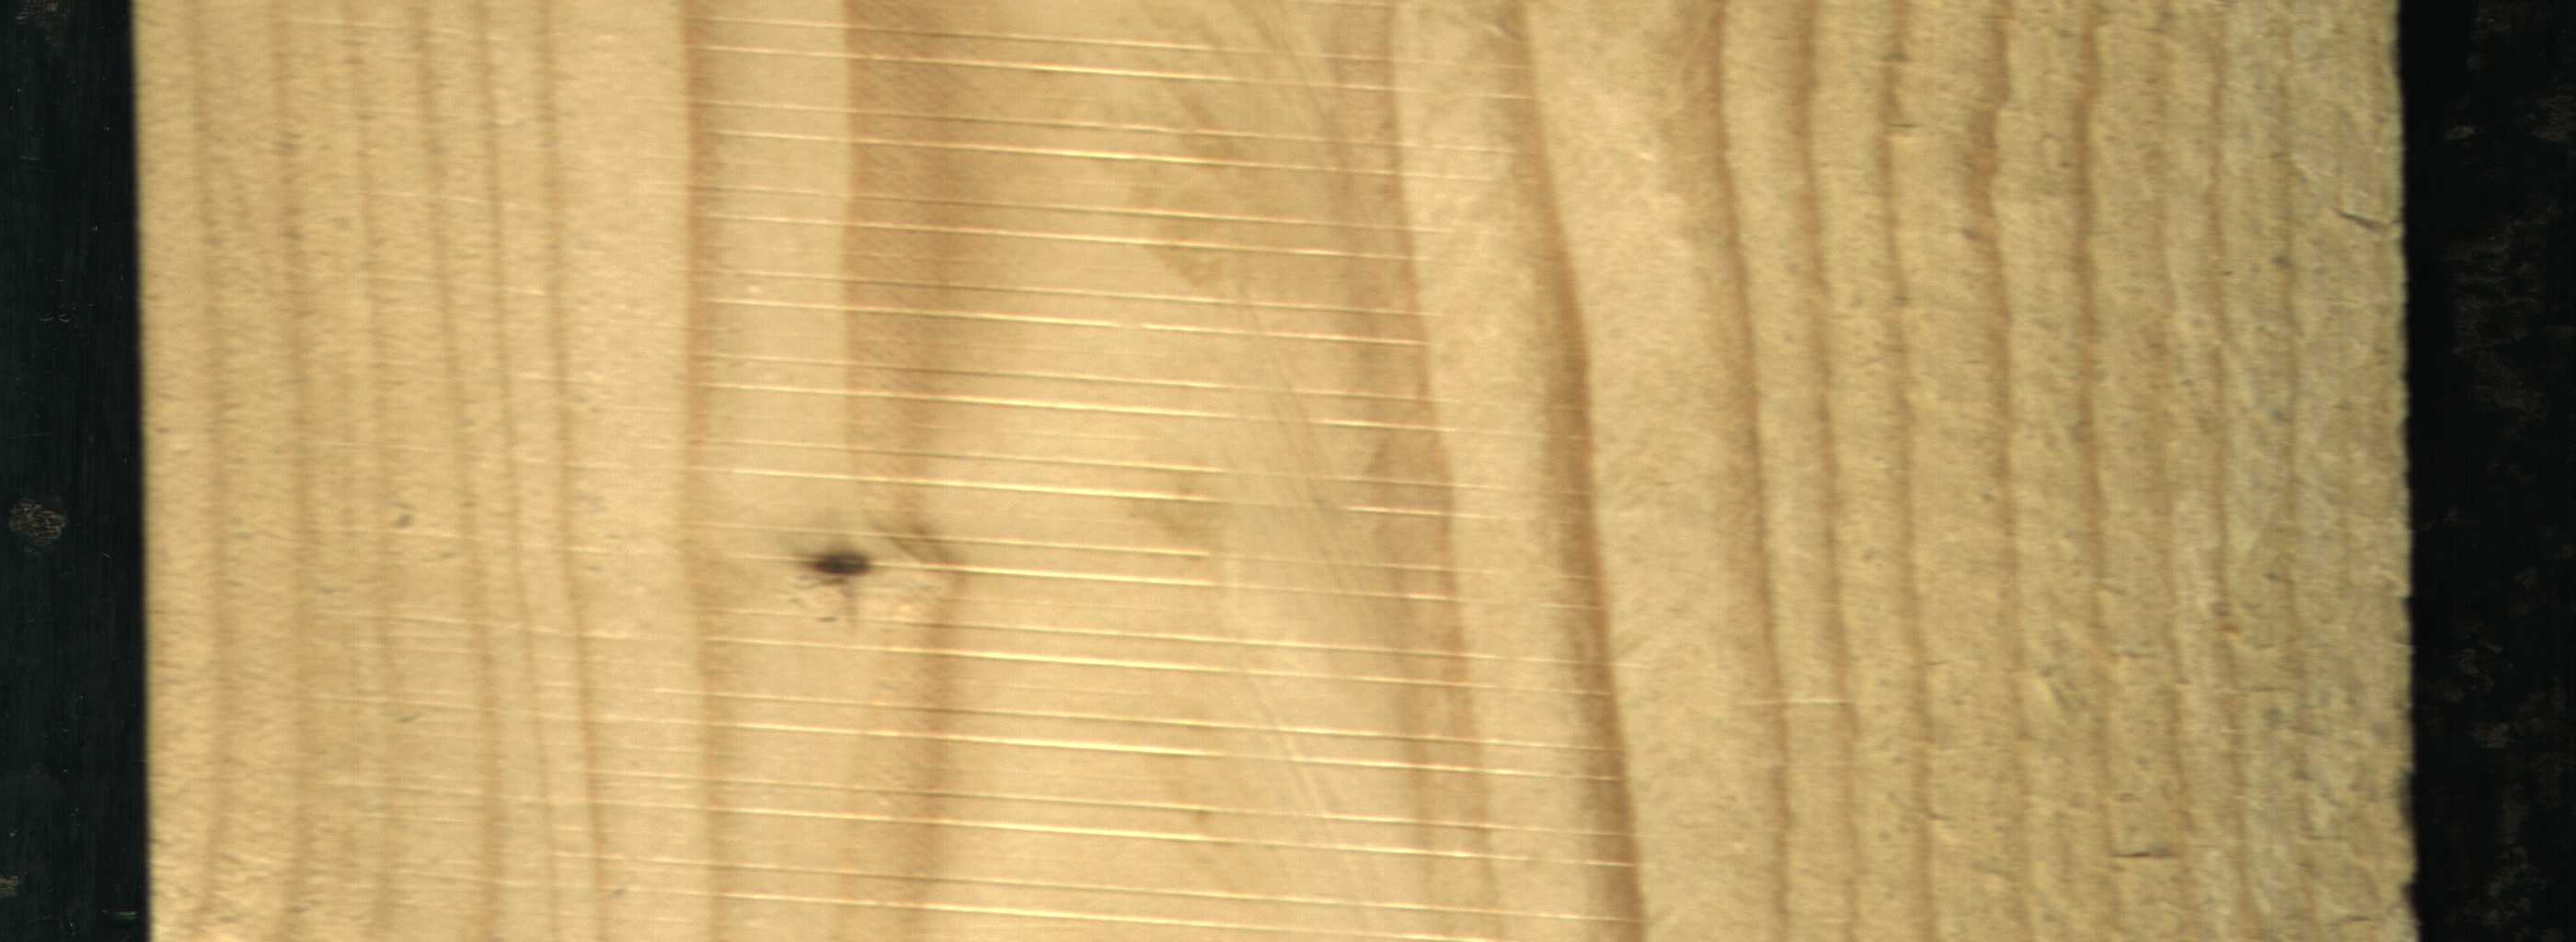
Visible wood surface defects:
Live_Knot